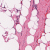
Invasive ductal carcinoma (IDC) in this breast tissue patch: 0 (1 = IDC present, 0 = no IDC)